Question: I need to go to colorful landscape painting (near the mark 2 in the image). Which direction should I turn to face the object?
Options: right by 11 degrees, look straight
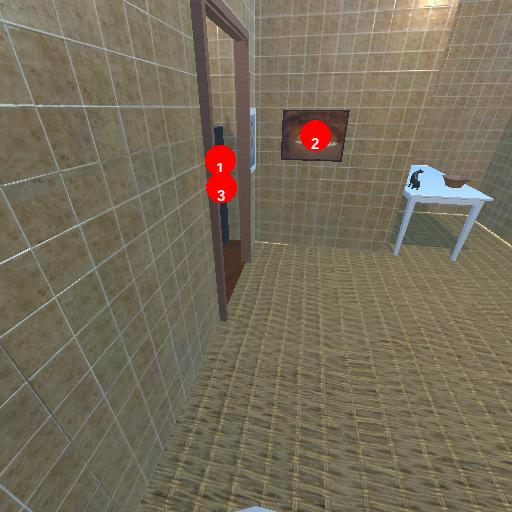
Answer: right by 11 degrees